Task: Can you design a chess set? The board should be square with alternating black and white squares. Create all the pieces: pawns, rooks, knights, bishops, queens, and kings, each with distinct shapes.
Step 2441:
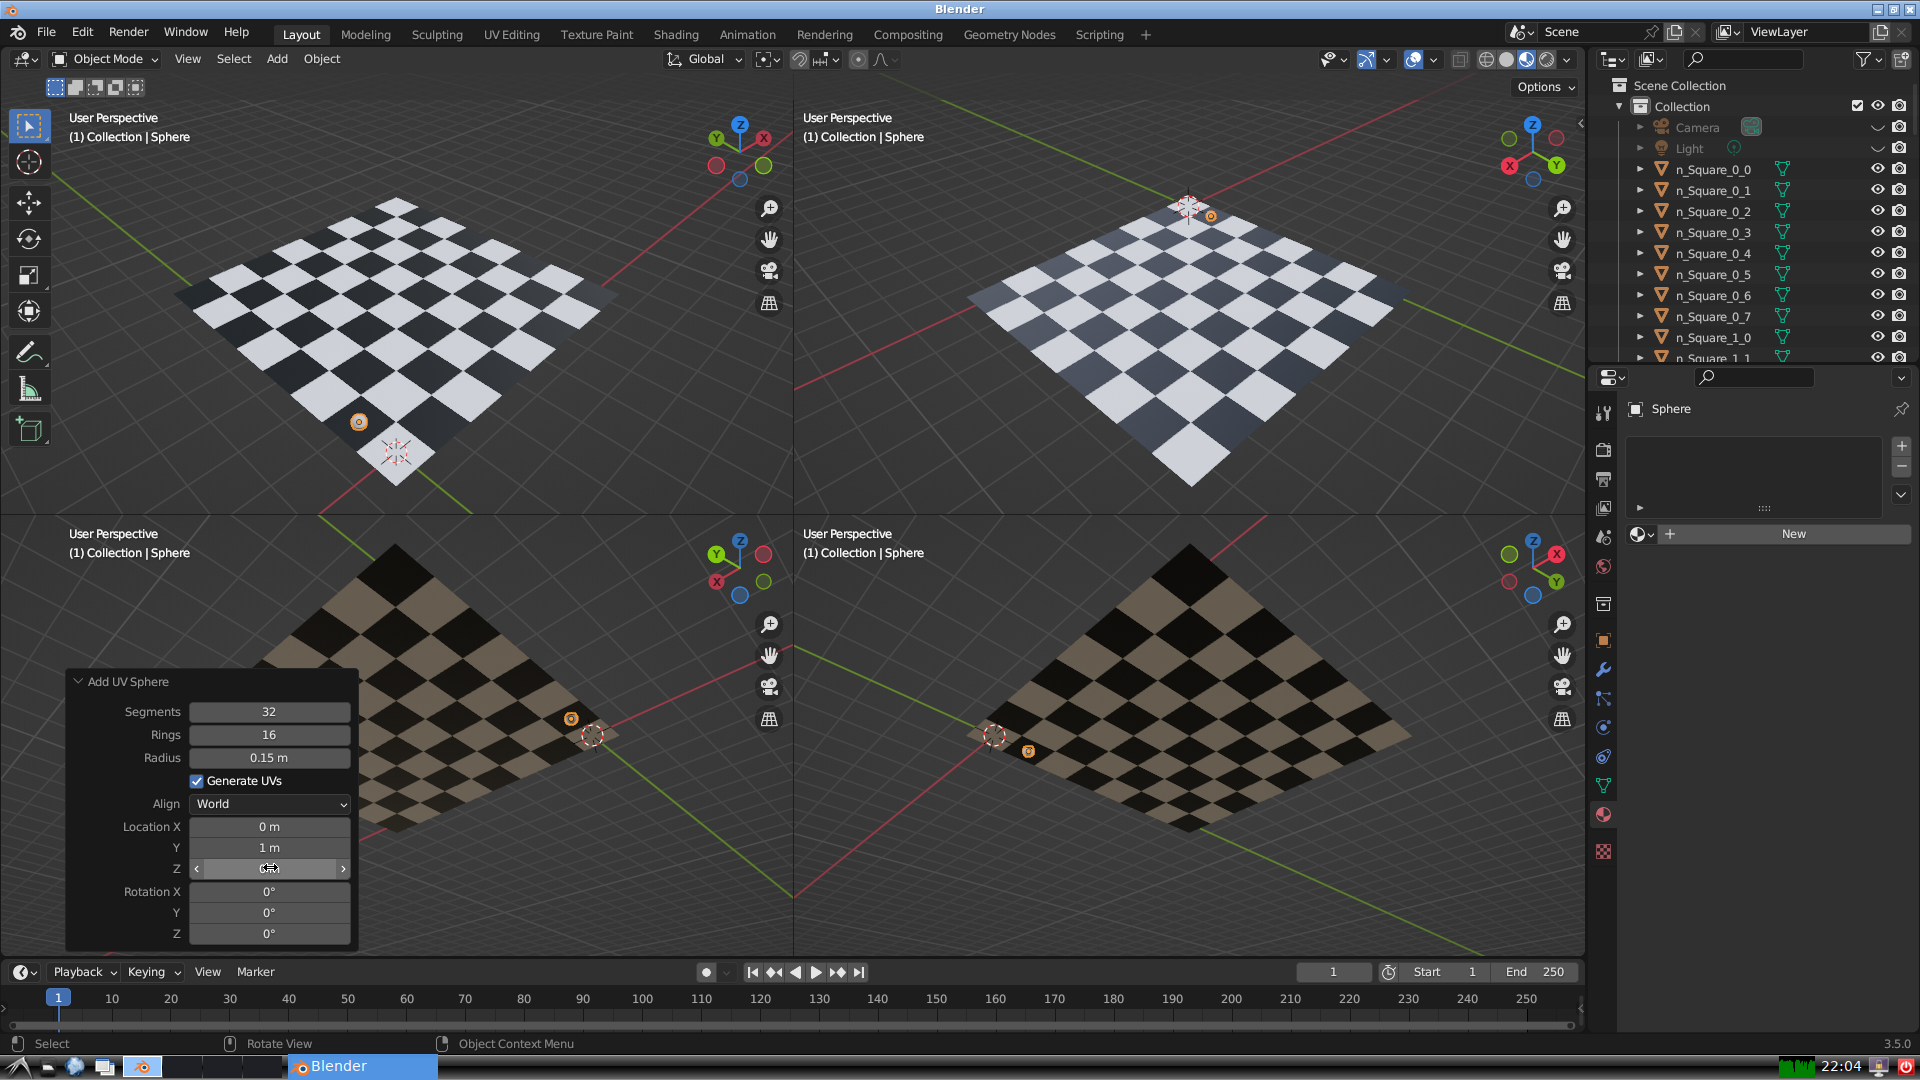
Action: click: no